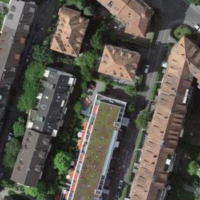
EUNIS habitat code: 54
Species observed at this site:
Symphoricarpos albus